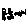
Label: square